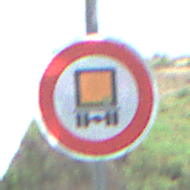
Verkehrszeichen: VerbotKennzeichnungspflichtigeKraftfahrzeugeGefaehrlicheGueter
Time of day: MorningAfternoon
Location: Outdoor (Special)
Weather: Clear
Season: NotSpecified
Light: Natural